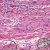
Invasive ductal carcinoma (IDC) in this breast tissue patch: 1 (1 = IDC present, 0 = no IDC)